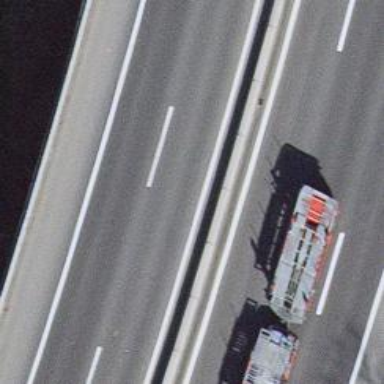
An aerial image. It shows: Bridge over motorway.